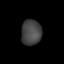
Tissue: lung
Cell type: Epithelial cells
Senescence score: 0.2083
Nuclear area (px): 504
Mean DAPI intensity: 68.597